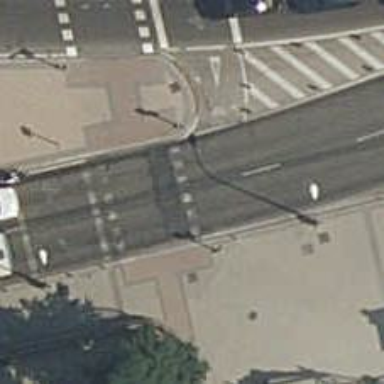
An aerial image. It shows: Primary highway with asphalt surface. It includes shared lane for cyclists.